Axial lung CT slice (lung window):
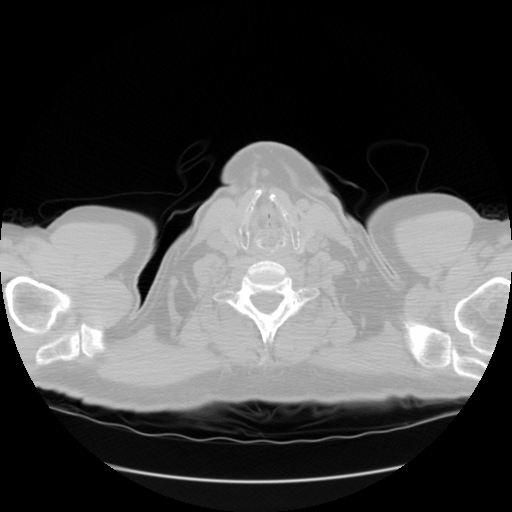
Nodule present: no